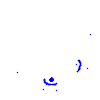
Particle: electron